Question: I am trying to render a pdf in chrome using PDFJS
'''
open: function pdfViewOpen(url, scale, password) {
var parameters = {password: password};
if (typeof url === 'string') { // URL
this.setTitleUsingUrl(url);
parameters.url = url;
} else if (url && 'byteLength' in url) { // ArrayBuffer
parameters.data = url;
}
if (!PDFView.loadingBar) {
PDFView.loadingBar = new ProgressBar('#loadingBar', {});
}
this.pdfDocument = null;
var self = this;
self.loading = true;
getDocument(parameters).then(
function getDocumentCallback(pdfDocument) {
self.load(pdfDocument, scale);
self.loading = false;
},
function getDocumentError(message, exception) {
if (exception && exception.name === 'PasswordException') {
if (exception.code === 'needpassword') {
var promptString = mozL10n.get('request_password', null,
'PDF is protected by a password:');
password = prompt(promptString);
if (password && password.length > 0) {
return PDFView.open(url, scale, password);
}
}
}
var loadingErrorMessage = mozL10n.get('loading_error', null,
'An error occurred while loading the PDF.');
if (exception && exception.name === 'InvalidPDFException') {
// change error message also for other builds
var loadingErrorMessage = mozL10n.get('invalid_file_error', null,
'Invalid or corrupted PDF file.');
//#if B2G
// window.alert(loadingErrorMessage);
// return window.close();
//#endif
}
var loadingIndicator = document.getElementById('loading');
loadingIndicator.textContent = mozL10n.get('loading_error_indicator',
null, 'Error');
var moreInfo = {
message: message
};
self.error(loadingErrorMessage, moreInfo);
self.loading = false;
},
function getDocumentProgress(progressData) {
self.progress(progressData.loaded / progressData.total);
}
);
}
'''
'''
PDFView.open('/MyPDFs/Pdf2.pdf', 'auto', null);
'''

If you notice, even the page number is retrieved but the content is not painted in the pages. Can't find why.. Is the any other function I should call next to PDFView.open?
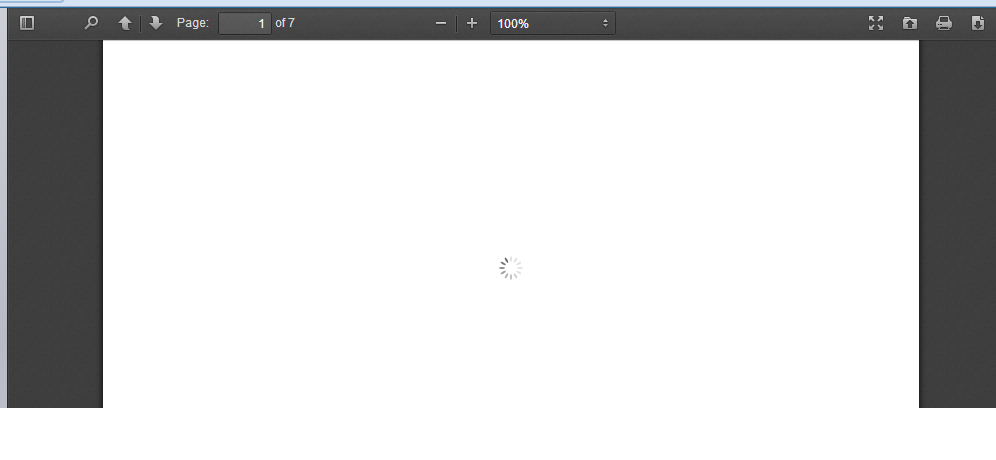
Answer: Found the solution...!
This is the code that does the work.
'''
$(document).ready(function () {
PDFView.initialize();
var params = PDFView.parseQueryString(document.location.search.substring(1));
//#if !(FIREFOX || MOZCENTRAL)
var file = params.file || DEFAULT_URL;
//#else
//var file = window.location.toString()
//#endif
//#if !(FIREFOX || MOZCENTRAL)
if (!window.File || !window.FileReader || !window.FileList || !window.Blob) {
document.getElementById('openFile').setAttribute('hidden', 'true');
} else {
document.getElementById('fileInput').value = null;
}
//#else
//document.getElementById('openFile').setAttribute('hidden', 'true');
//#endif
// Special debugging flags in the hash section of the URL.
var hash = document.location.hash.substring(1);
var hashParams = PDFView.parseQueryString(hash);
if ('disableWorker' in hashParams)
PDFJS.disableWorker = (hashParams['disableWorker'] === 'true');
//#if !(FIREFOX || MOZCENTRAL)
var locale = navigator.language;
if ('locale' in hashParams)
locale = hashParams['locale'];
mozL10n.setLanguage(locale);
//#endif
if ('textLayer' in hashParams) {
switch (hashParams['textLayer']) {
case 'off':
PDFJS.disableTextLayer = true;
break;
case 'visible':
case 'shadow':
case 'hover':
var viewer = document.getElementById('viewer');
viewer.classList.add('textLayer-' + hashParams['textLayer']);
break;
}
}
//#if !(FIREFOX || MOZCENTRAL)
if ('pdfBug' in hashParams) {
//#else
//if ('pdfBug' in hashParams && FirefoxCom.requestSync('pdfBugEnabled')) {
//#endif
PDFJS.pdfBug = true;
var pdfBug = hashParams['pdfBug'];
var enabled = pdfBug.split(',');
PDFBug.enable(enabled);
PDFBug.init();
}
if (!PDFView.supportsPrinting) {
document.getElementById('print').classList.add('hidden');
}
if (!PDFView.supportsFullscreen) {
document.getElementById('fullscreen').classList.add('hidden');
}
if (PDFView.supportsIntegratedFind) {
document.querySelector('#viewFind').classList.add('hidden');
}
// Listen for warnings to trigger the fallback UI. Errors should be caught
// and call PDFView.error() so we don't need to listen for those.
PDFJS.LogManager.addLogger({
warn: function () {
PDFView.fallback();
}
});
var mainContainer = document.getElementById('mainContainer');
var outerContainer = document.getElementById('outerContainer');
mainContainer.addEventListener('transitionend', function (e) {
if (e.target == mainContainer) {
var event = document.createEvent('UIEvents');
event.initUIEvent('resize', false, false, window, 0);
window.dispatchEvent(event);
outerContainer.classList.remove('sidebarMoving');
}
}, true);
document.getElementById('sidebarToggle').addEventListener('click',
function () {
this.classList.toggle('toggled');
outerContainer.classList.add('sidebarMoving');
outerContainer.classList.toggle('sidebarOpen');
PDFView.sidebarOpen = outerContainer.classList.contains('sidebarOpen');
PDFView.renderHighestPriority();
});
document.getElementById('viewThumbnail').addEventListener('click',
function () {
PDFView.switchSidebarView('thumbs');
});
document.getElementById('viewOutline').addEventListener('click',
function () {
PDFView.switchSidebarView('outline');
});
document.getElementById('previous').addEventListener('click',
function () {
PDFView.page--;
});
document.getElementById('next').addEventListener('click',
function () {
PDFView.page++;
});
document.querySelector('.zoomIn').addEventListener('click',
function () {
PDFView.zoomIn();
});
document.querySelector('.zoomOut').addEventListener('click',
function () {
PDFView.zoomOut();
});
document.getElementById('fullscreen').addEventListener('click',
function () {
PDFView.fullscreen();
});
document.getElementById('openFile').addEventListener('click',
function () {
document.getElementById('fileInput').click();
});
document.getElementById('print').addEventListener('click',
function () {
window.print();
});
document.getElementById('download').addEventListener('click',
function () {
PDFView.download();
});
document.getElementById('pageNumber').addEventListener('change',
function () {
PDFView.page = this.value;
});
document.getElementById('scaleSelect').addEventListener('change',
function () {
PDFView.parseScale(this.value);
});
document.getElementById('first_page').addEventListener('click',
function () {
PDFView.page = 1;
});
document.getElementById('last_page').addEventListener('click',
function () {
PDFView.page = PDFView.pdfDocument.numPages;
});
document.getElementById('page_rotate_ccw').addEventListener('click',
function () {
PDFView.rotatePages(-90);
});
document.getElementById('page_rotate_cw').addEventListener('click',
function () {
PDFView.rotatePages(90);
});
//#if (FIREFOX || MOZCENTRAL)
//if (FirefoxCom.requestSync('getLoadingType') == 'passive') {
// PDFView.setTitleUsingUrl(file);
// PDFView.initPassiveLoading();
// return;
//}
//#endif
//#if !B2G
PDFView.open(file, 0);
//#endif
});
'''
The system must be initialized first before PDFView.open call!
Thanks